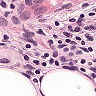
Metastatic tissue present: yes